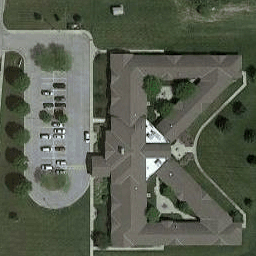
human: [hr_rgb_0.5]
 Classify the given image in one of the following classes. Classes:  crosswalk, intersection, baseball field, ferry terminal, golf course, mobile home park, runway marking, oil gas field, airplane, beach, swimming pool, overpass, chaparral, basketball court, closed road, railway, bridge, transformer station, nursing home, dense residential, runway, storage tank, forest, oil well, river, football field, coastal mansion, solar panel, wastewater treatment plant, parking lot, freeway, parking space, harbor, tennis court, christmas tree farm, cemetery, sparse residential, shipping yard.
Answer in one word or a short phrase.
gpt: nursing home